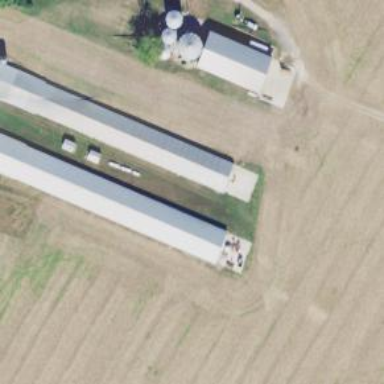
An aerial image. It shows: Farm auxiliary building.